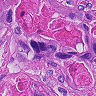
Metastatic tissue present: yes